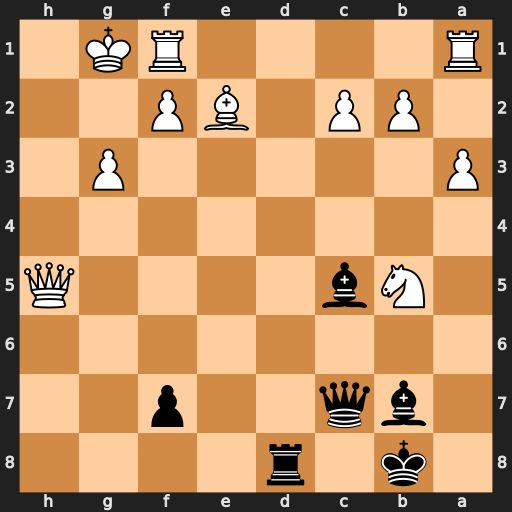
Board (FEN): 1k1r4/1bq2p2/8/1Nb4Q/8/P5P1/1PP1BP2/R4RK1
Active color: b
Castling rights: -
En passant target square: -
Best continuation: Qxg3#